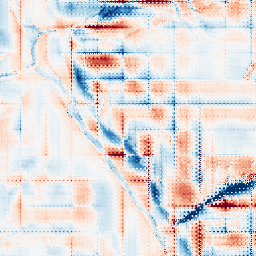
Category: wavelet
Decomposition family: wavelet_dwt
Decomposition parameters: wavelet: db2
level: 5
Upsampling method: regularized
Upsampling parameters: scale: 2
lambda_reg: 0.1
Upsampling scale: 2